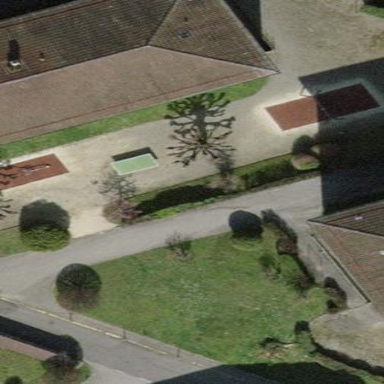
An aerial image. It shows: Playground area for leisure land.